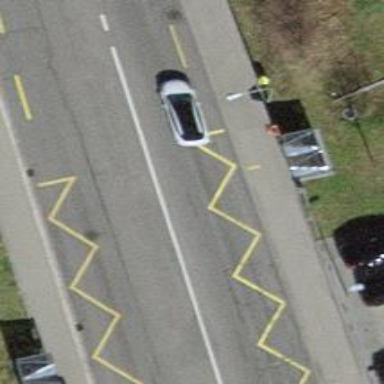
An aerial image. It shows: Trolleybus stop position for public transport.